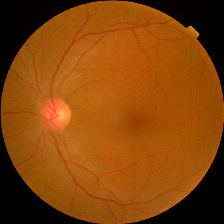
Diabetic retinopathy grade: No DR